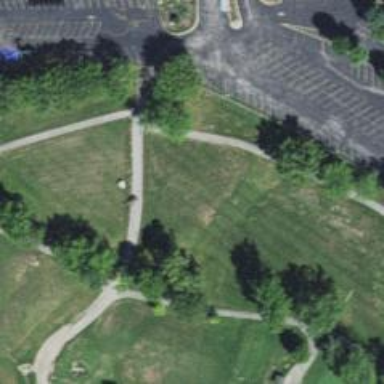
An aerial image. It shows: Golf fairway surrounded by grass.